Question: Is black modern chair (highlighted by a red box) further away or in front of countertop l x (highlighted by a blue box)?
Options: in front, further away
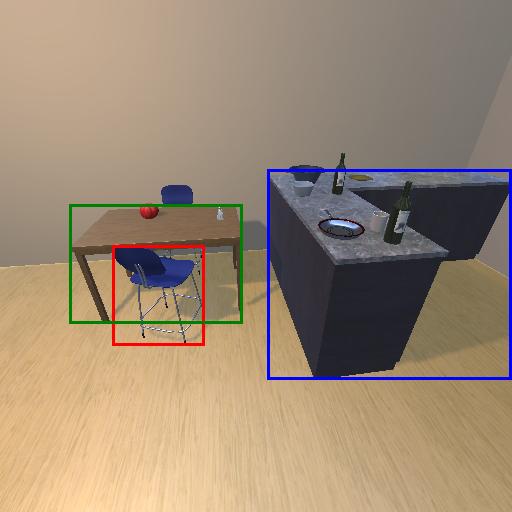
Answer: in front